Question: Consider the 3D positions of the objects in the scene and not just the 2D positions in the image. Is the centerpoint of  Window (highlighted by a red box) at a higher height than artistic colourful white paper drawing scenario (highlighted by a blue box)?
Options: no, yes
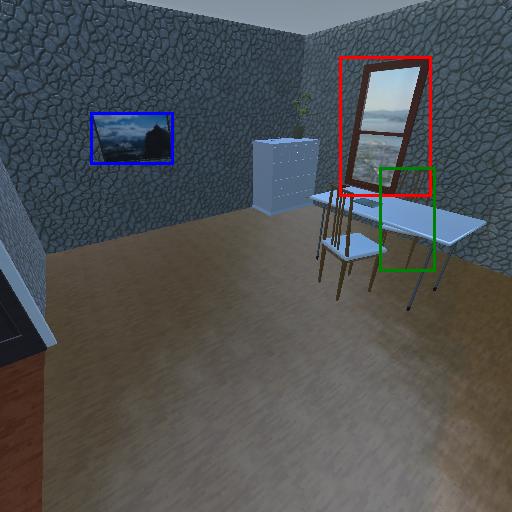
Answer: no